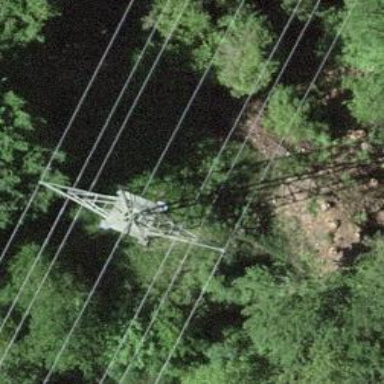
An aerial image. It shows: Power tower.